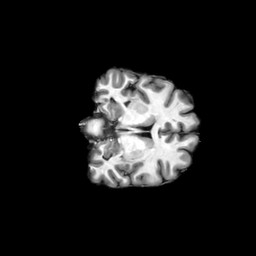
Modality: T1w
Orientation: coronal
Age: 51
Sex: female
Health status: ill